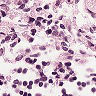
Metastatic tissue present: no